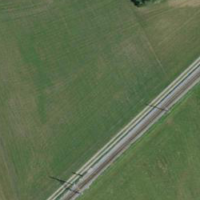
EUNIS habitat code: 23
Species observed at this site:
Vicia cracca